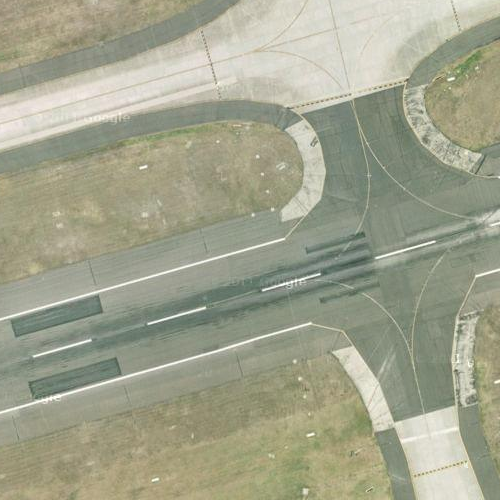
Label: sydney